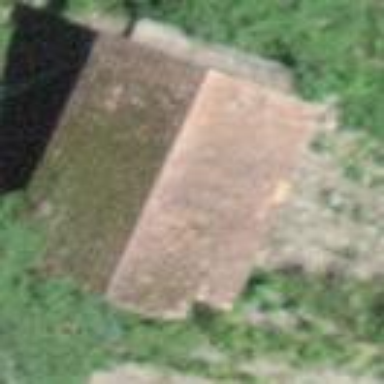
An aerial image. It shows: Rural barn.